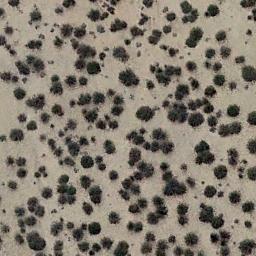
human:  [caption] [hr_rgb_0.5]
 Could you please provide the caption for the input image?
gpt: The chaparral is consist of many bushes on the desert .

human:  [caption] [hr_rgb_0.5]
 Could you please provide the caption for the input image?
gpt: There are several trees and some weeds in this desert .

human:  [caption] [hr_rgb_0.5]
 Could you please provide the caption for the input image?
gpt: A lot of small chaparrals grow in the desert .

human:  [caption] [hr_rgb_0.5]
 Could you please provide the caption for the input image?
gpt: Chaparral is evenly distributed on the sand .

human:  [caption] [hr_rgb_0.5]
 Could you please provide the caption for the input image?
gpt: The chaparral is approximately evenly distributed .